Question: I try to run some tests on a webpage. I'm a beginner and until now everything went pretty smooth.
I'm changing some values in a webform and now want to press the "Save & Exit" button.

But when I look at the available source with the webdriver ('driver.getPageSource();') , I don't see a button, only the below JavaScript. I shortened the script to one button - the one button I would like to click.
'''
function getToolbarCfg() {
return [{ btnId: 2, icon:'images/obj16/tsave_.gif', text:'Save & Exit', qtip:'Save Record and Exit', handler:function() { cwc.getCenterWindow().tpzExecute('2',null,'detail'); } }];
'''
Any help is appreciated.
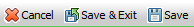
Answer: You can have the WebDriver wait explicitly for an element to appear.
'''
public static IWebElement WaitForElementToAppear(IWebDriver driver, int waitTime, By waitingElement)
{
IWebElement wait = new WebDriverWait(driver, TimeSpan.FromSeconds(waitTime)).Until(ExpectedConditions.ElementExists(waitingElement));
return wait;
}
'''
Read up on <URL> for a good explanation of explicit and implicit waits.
EDIT:
You could alternatively do this:
'''
public static IWebElement WaitForElementToAppear(IWebDriver driver, int waitTime, By waitingElement)
{
WebDriverWait wait = new WebDriverWait(driver, TimeSpan.FromSeconds(waitTime));
var element = wait.Until(d =>
{
var elem = driver.FindElement(waitingElement);
if (elem.Enabled)
return elem;
else return null;
});
return element;
}
'''
This will ping the element every .5 seconds until whatever waitTime is defined or to be OR until the element is present.